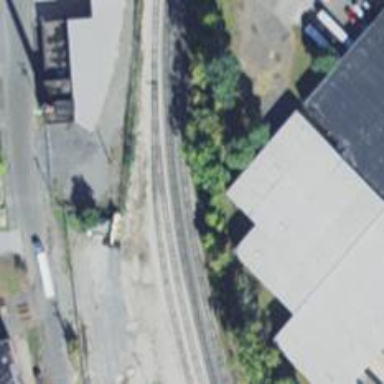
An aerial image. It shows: Abandoned railway yard.